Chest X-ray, AP view. Patient: 28 years old, sex F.
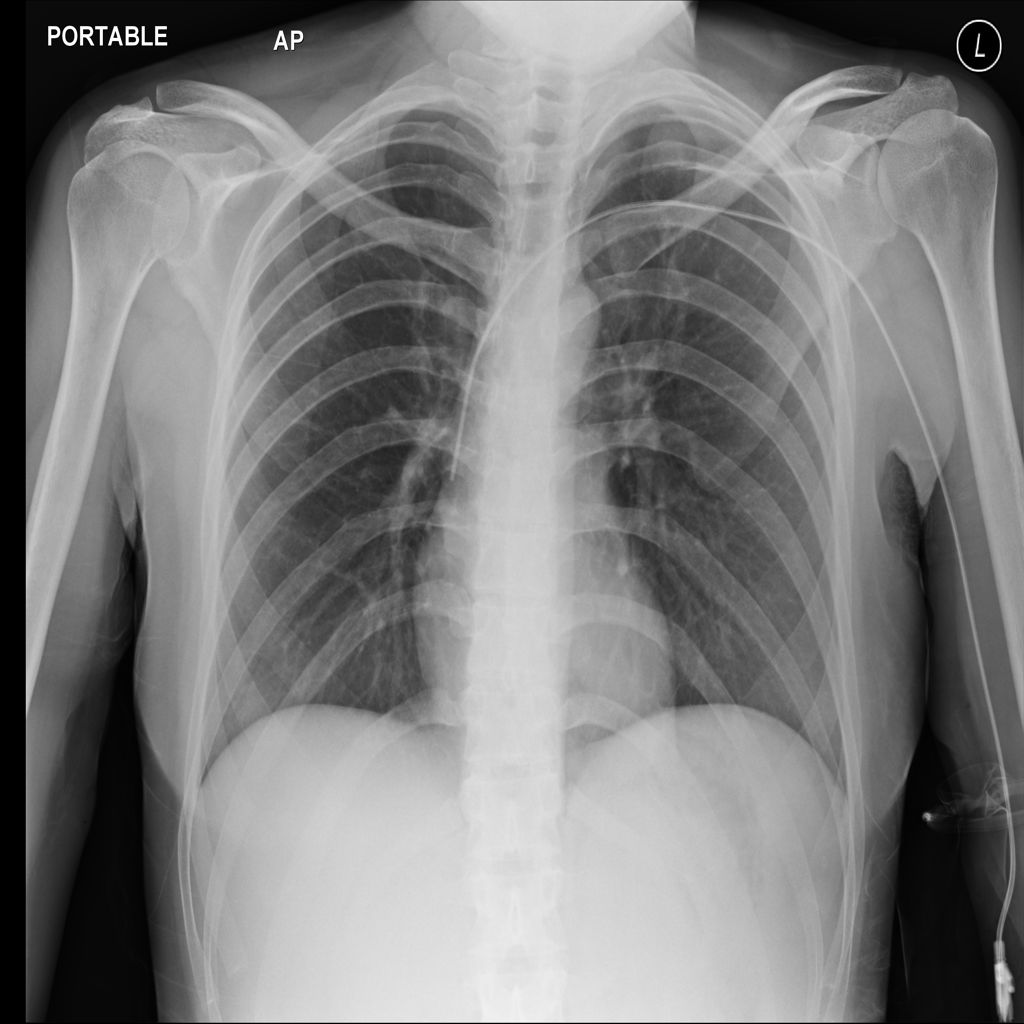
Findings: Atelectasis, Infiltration